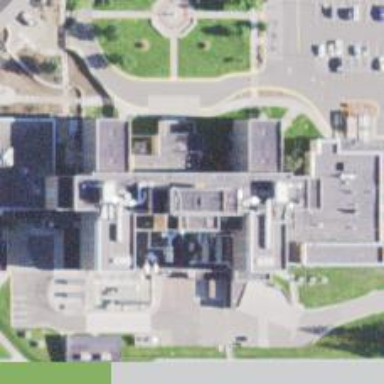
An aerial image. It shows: Healthcare facility identified as hospital.